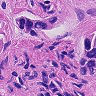
Metastatic tissue present: yes